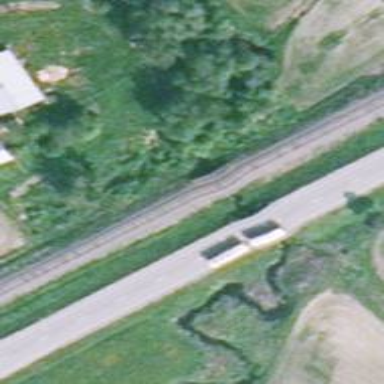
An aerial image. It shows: Railway bridge with B1 track class.